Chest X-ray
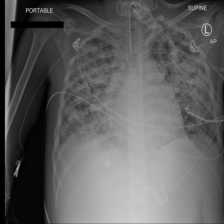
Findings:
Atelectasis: negative
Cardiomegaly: negative
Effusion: negative
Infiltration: negative
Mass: negative
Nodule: negative
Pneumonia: negative
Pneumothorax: negative
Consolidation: negative
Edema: negative
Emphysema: negative
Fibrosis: negative
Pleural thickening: negative
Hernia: negative